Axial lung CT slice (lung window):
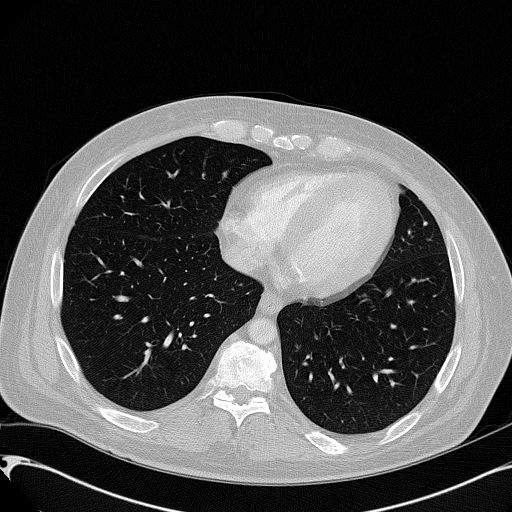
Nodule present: no